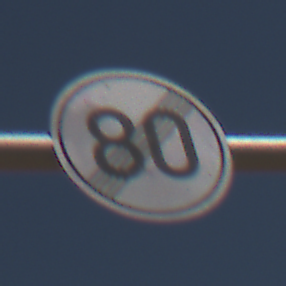
Verkehrszeichen: EndeGeschwindigkeit80
Umgebung: Outdoor, Nature
Tageszeit: Midday
Wetter: Clear
Licht: Natural
Jahreszeit: NotSpecified
Kontrast: HighContrast